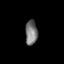
Tissue: prostate
Cell type: T cells
Senescence score: 0.7776
Nuclear area (px): 296
Mean DAPI intensity: 118.608